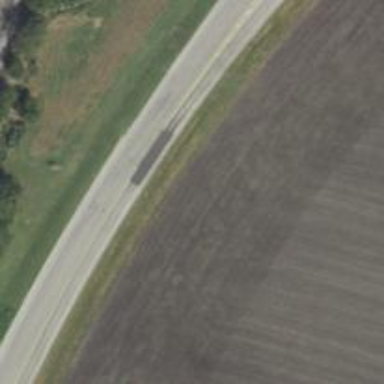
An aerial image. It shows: Asphalt road classified as primary highway.